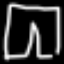
Label: pants